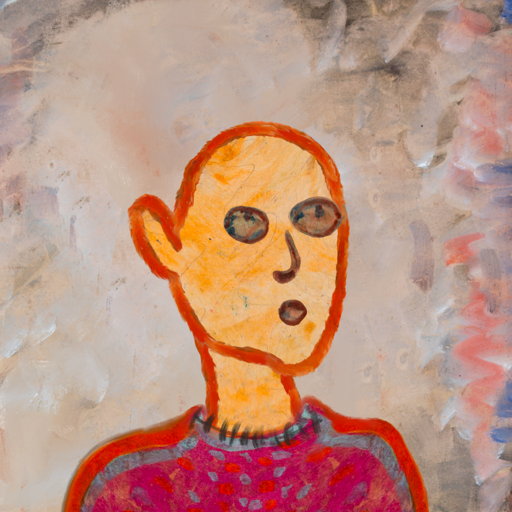
Background: Roy_Bahadur, Head And Neck Side: Experience, Face Side: Orphan, Bust: Sisters, Hair Side: Blank, Head Accessory: Blank, Second Necklace: Blank, Necklace: In_The_Sun, Baby: Blank